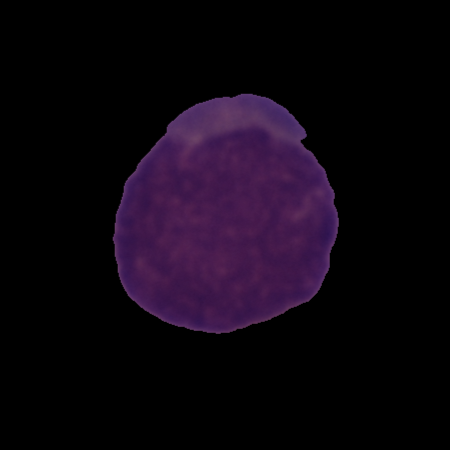
Label: cancer